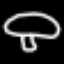
Label: mushroom